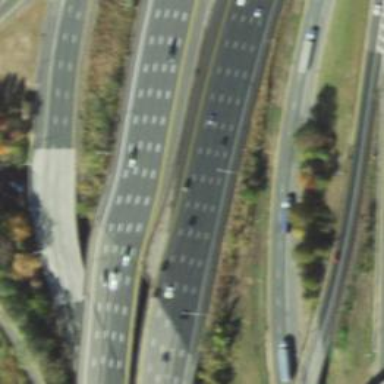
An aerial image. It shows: Urban freeway or expressway.